八年级 · 解析几何
(3 分 ) 如图, 直线 $\mathrm{y}_{1}=\mathrm{kx}(\mathrm{k} \neq 0)$ 与双曲线 $\mathrm{y}_{2}={ }^{\frac{2}{x}}(\mathrm{x}>0)$ 交于点 $\mathrm{A}(1, \mathrm{a})$, 则 $\mathrm{y}_{1}>\mathrm{y}_{2}$ 的解集为

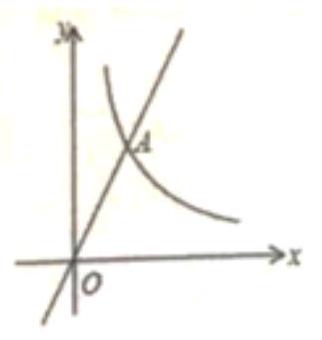
答案: $x>1$

【考点】反比例函数与一次函数的交点问题
解析: 【解答】解: 观察图象可得: $\mathrm{y}_{1}>\mathrm{y}_{2}$ 的解集为 $\mathrm{x}>1$ 。

【分析】结合两个函数的图象直接写出结论即可。